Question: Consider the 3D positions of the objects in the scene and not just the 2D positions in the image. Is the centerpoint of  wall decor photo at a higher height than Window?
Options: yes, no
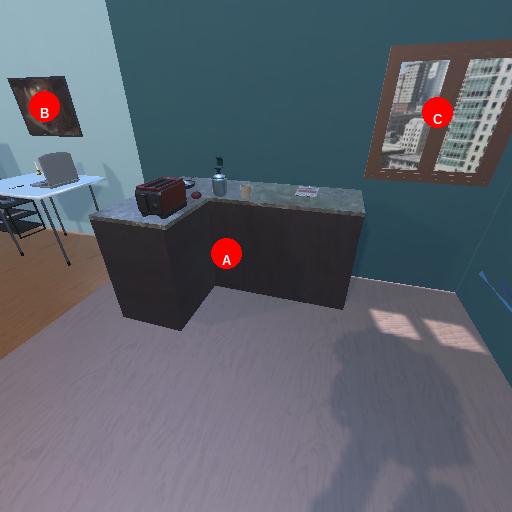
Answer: yes